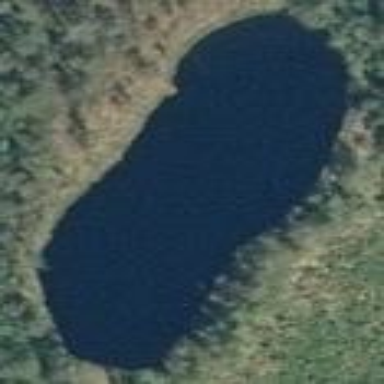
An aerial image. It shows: Serene lake.